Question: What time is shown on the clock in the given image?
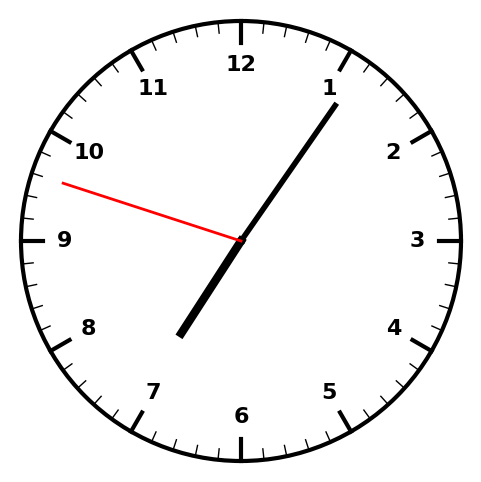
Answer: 07:05:48